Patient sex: F
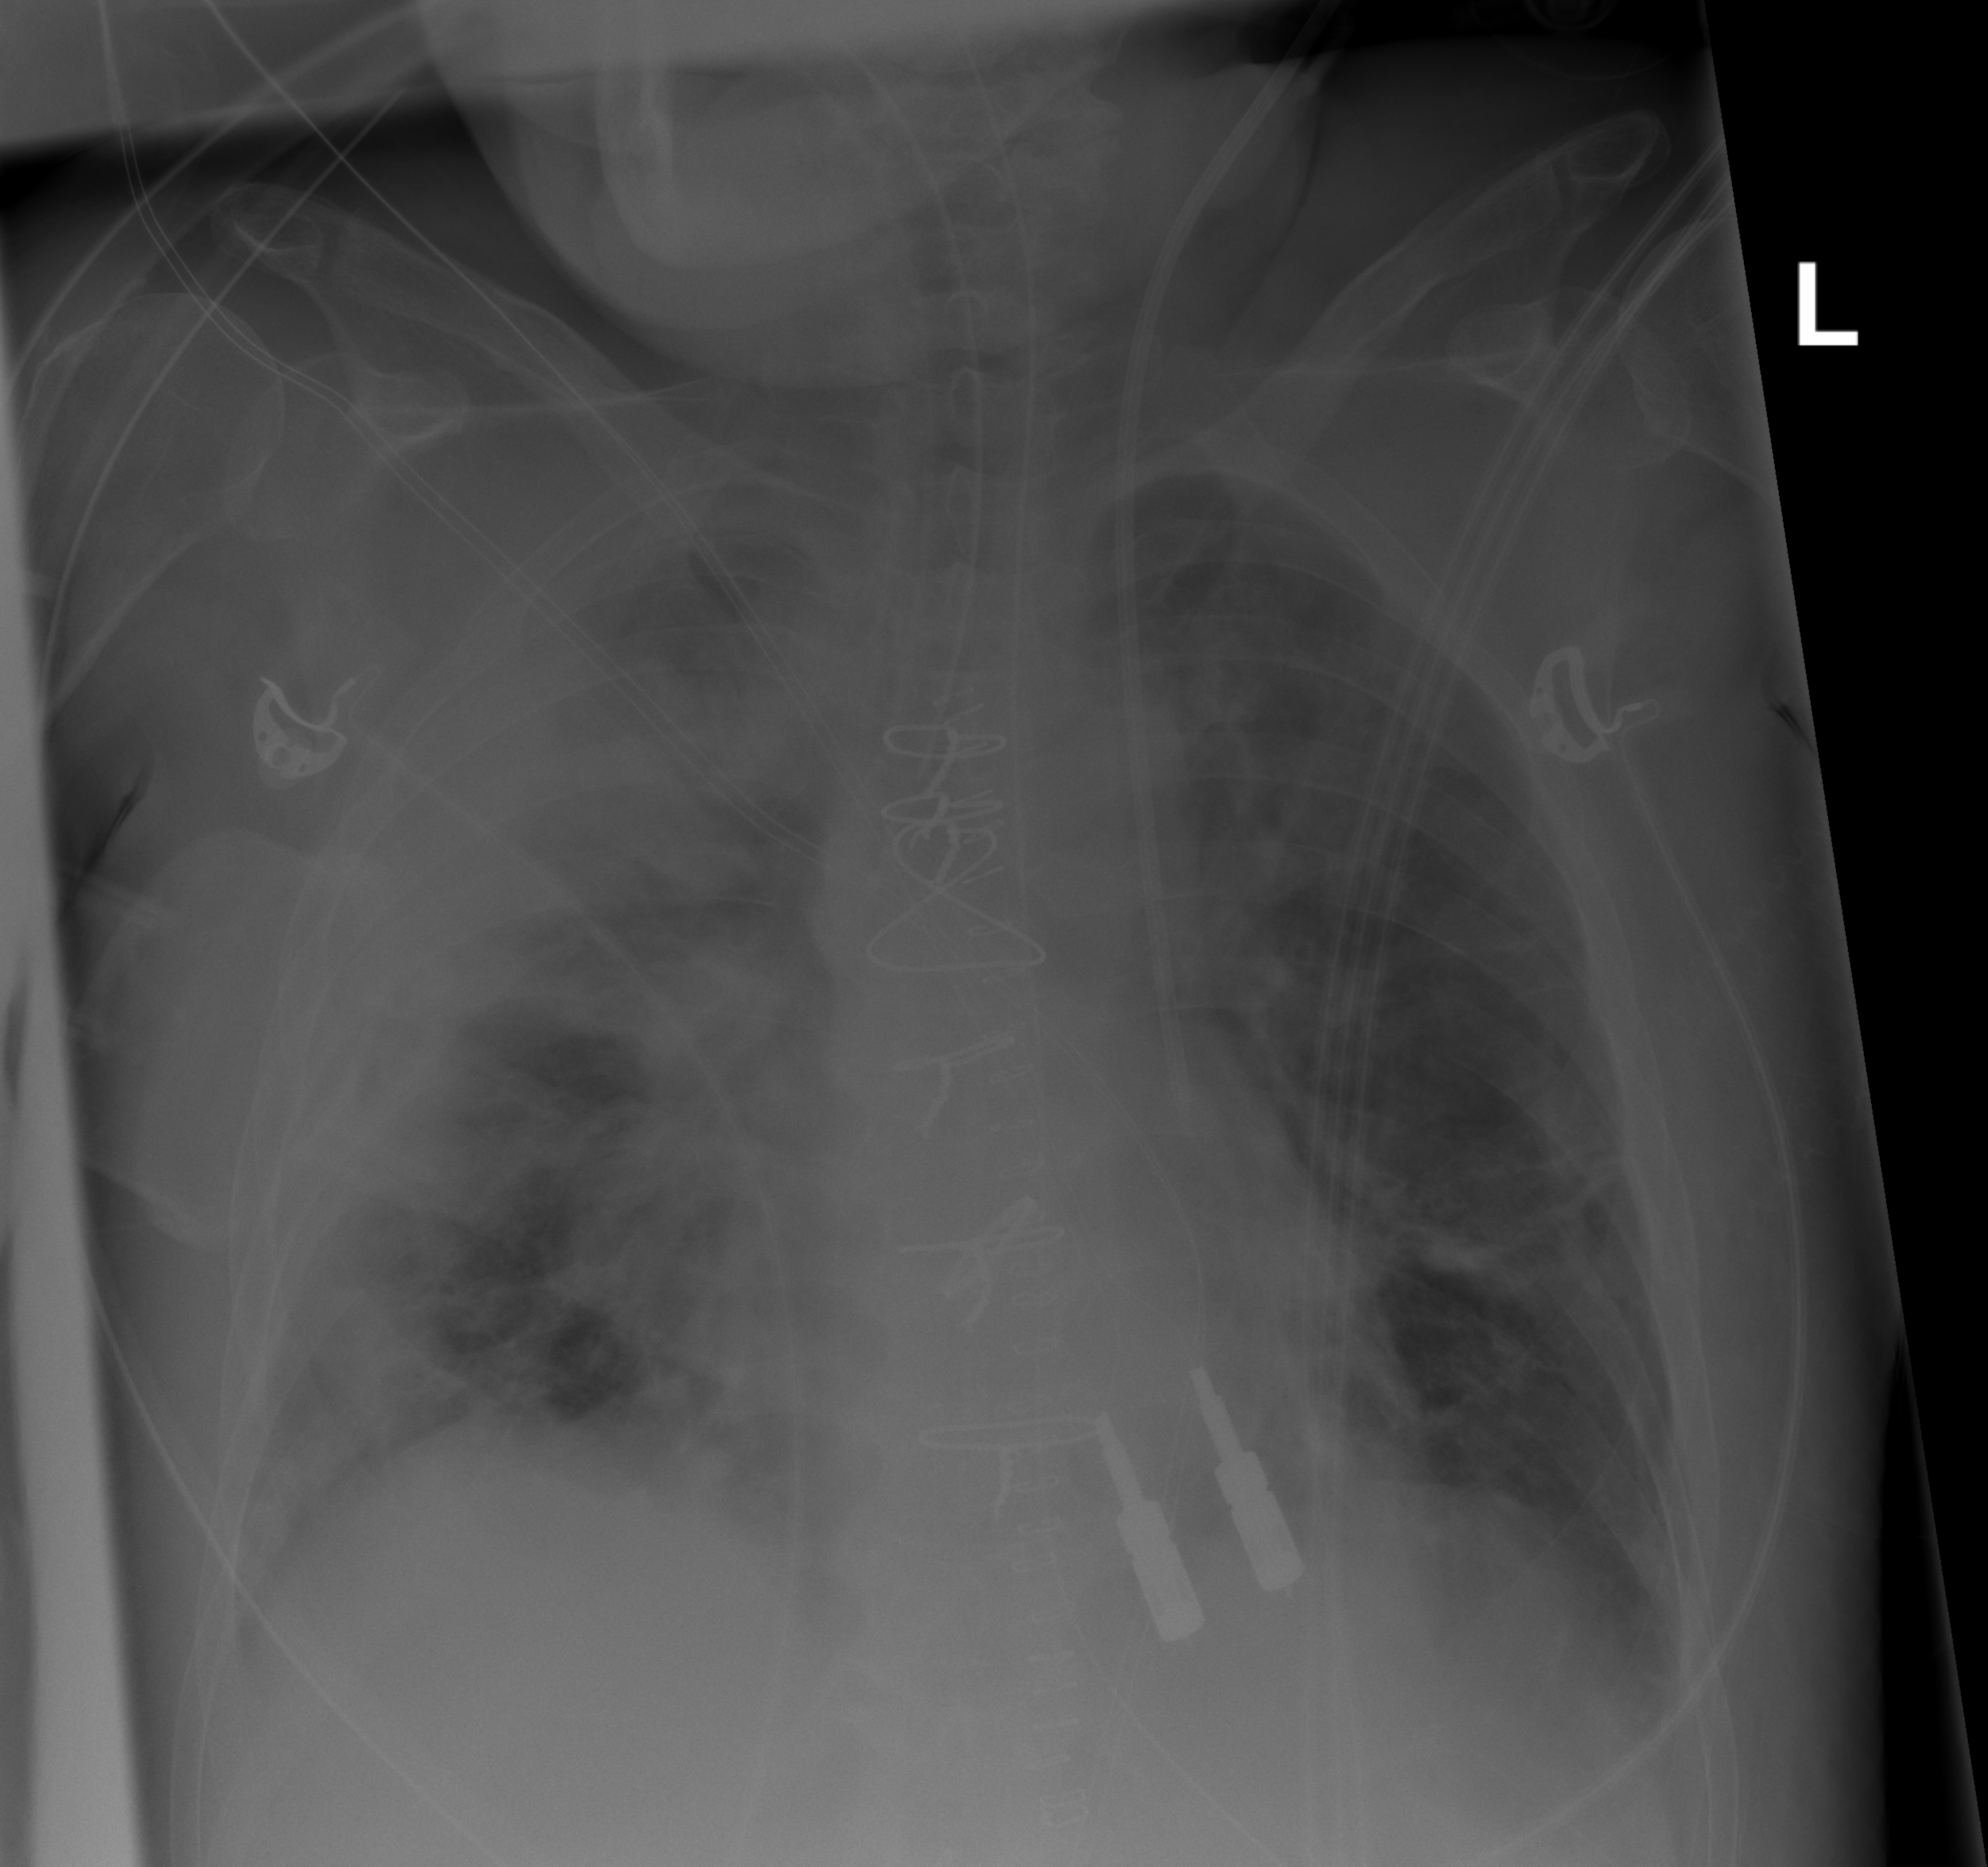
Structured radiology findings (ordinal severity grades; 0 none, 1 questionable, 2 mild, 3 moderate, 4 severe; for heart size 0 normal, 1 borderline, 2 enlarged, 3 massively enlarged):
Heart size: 0
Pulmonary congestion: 3
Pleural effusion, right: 3
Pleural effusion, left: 0
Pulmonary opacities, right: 2
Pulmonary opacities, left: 2
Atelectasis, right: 2
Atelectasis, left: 2